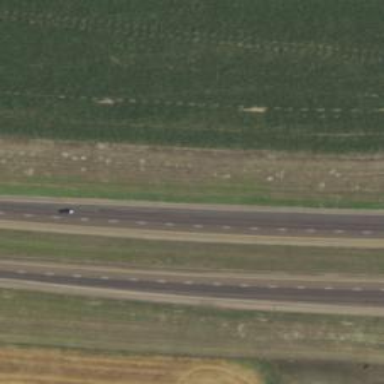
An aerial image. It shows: Road with dash markings.